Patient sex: F
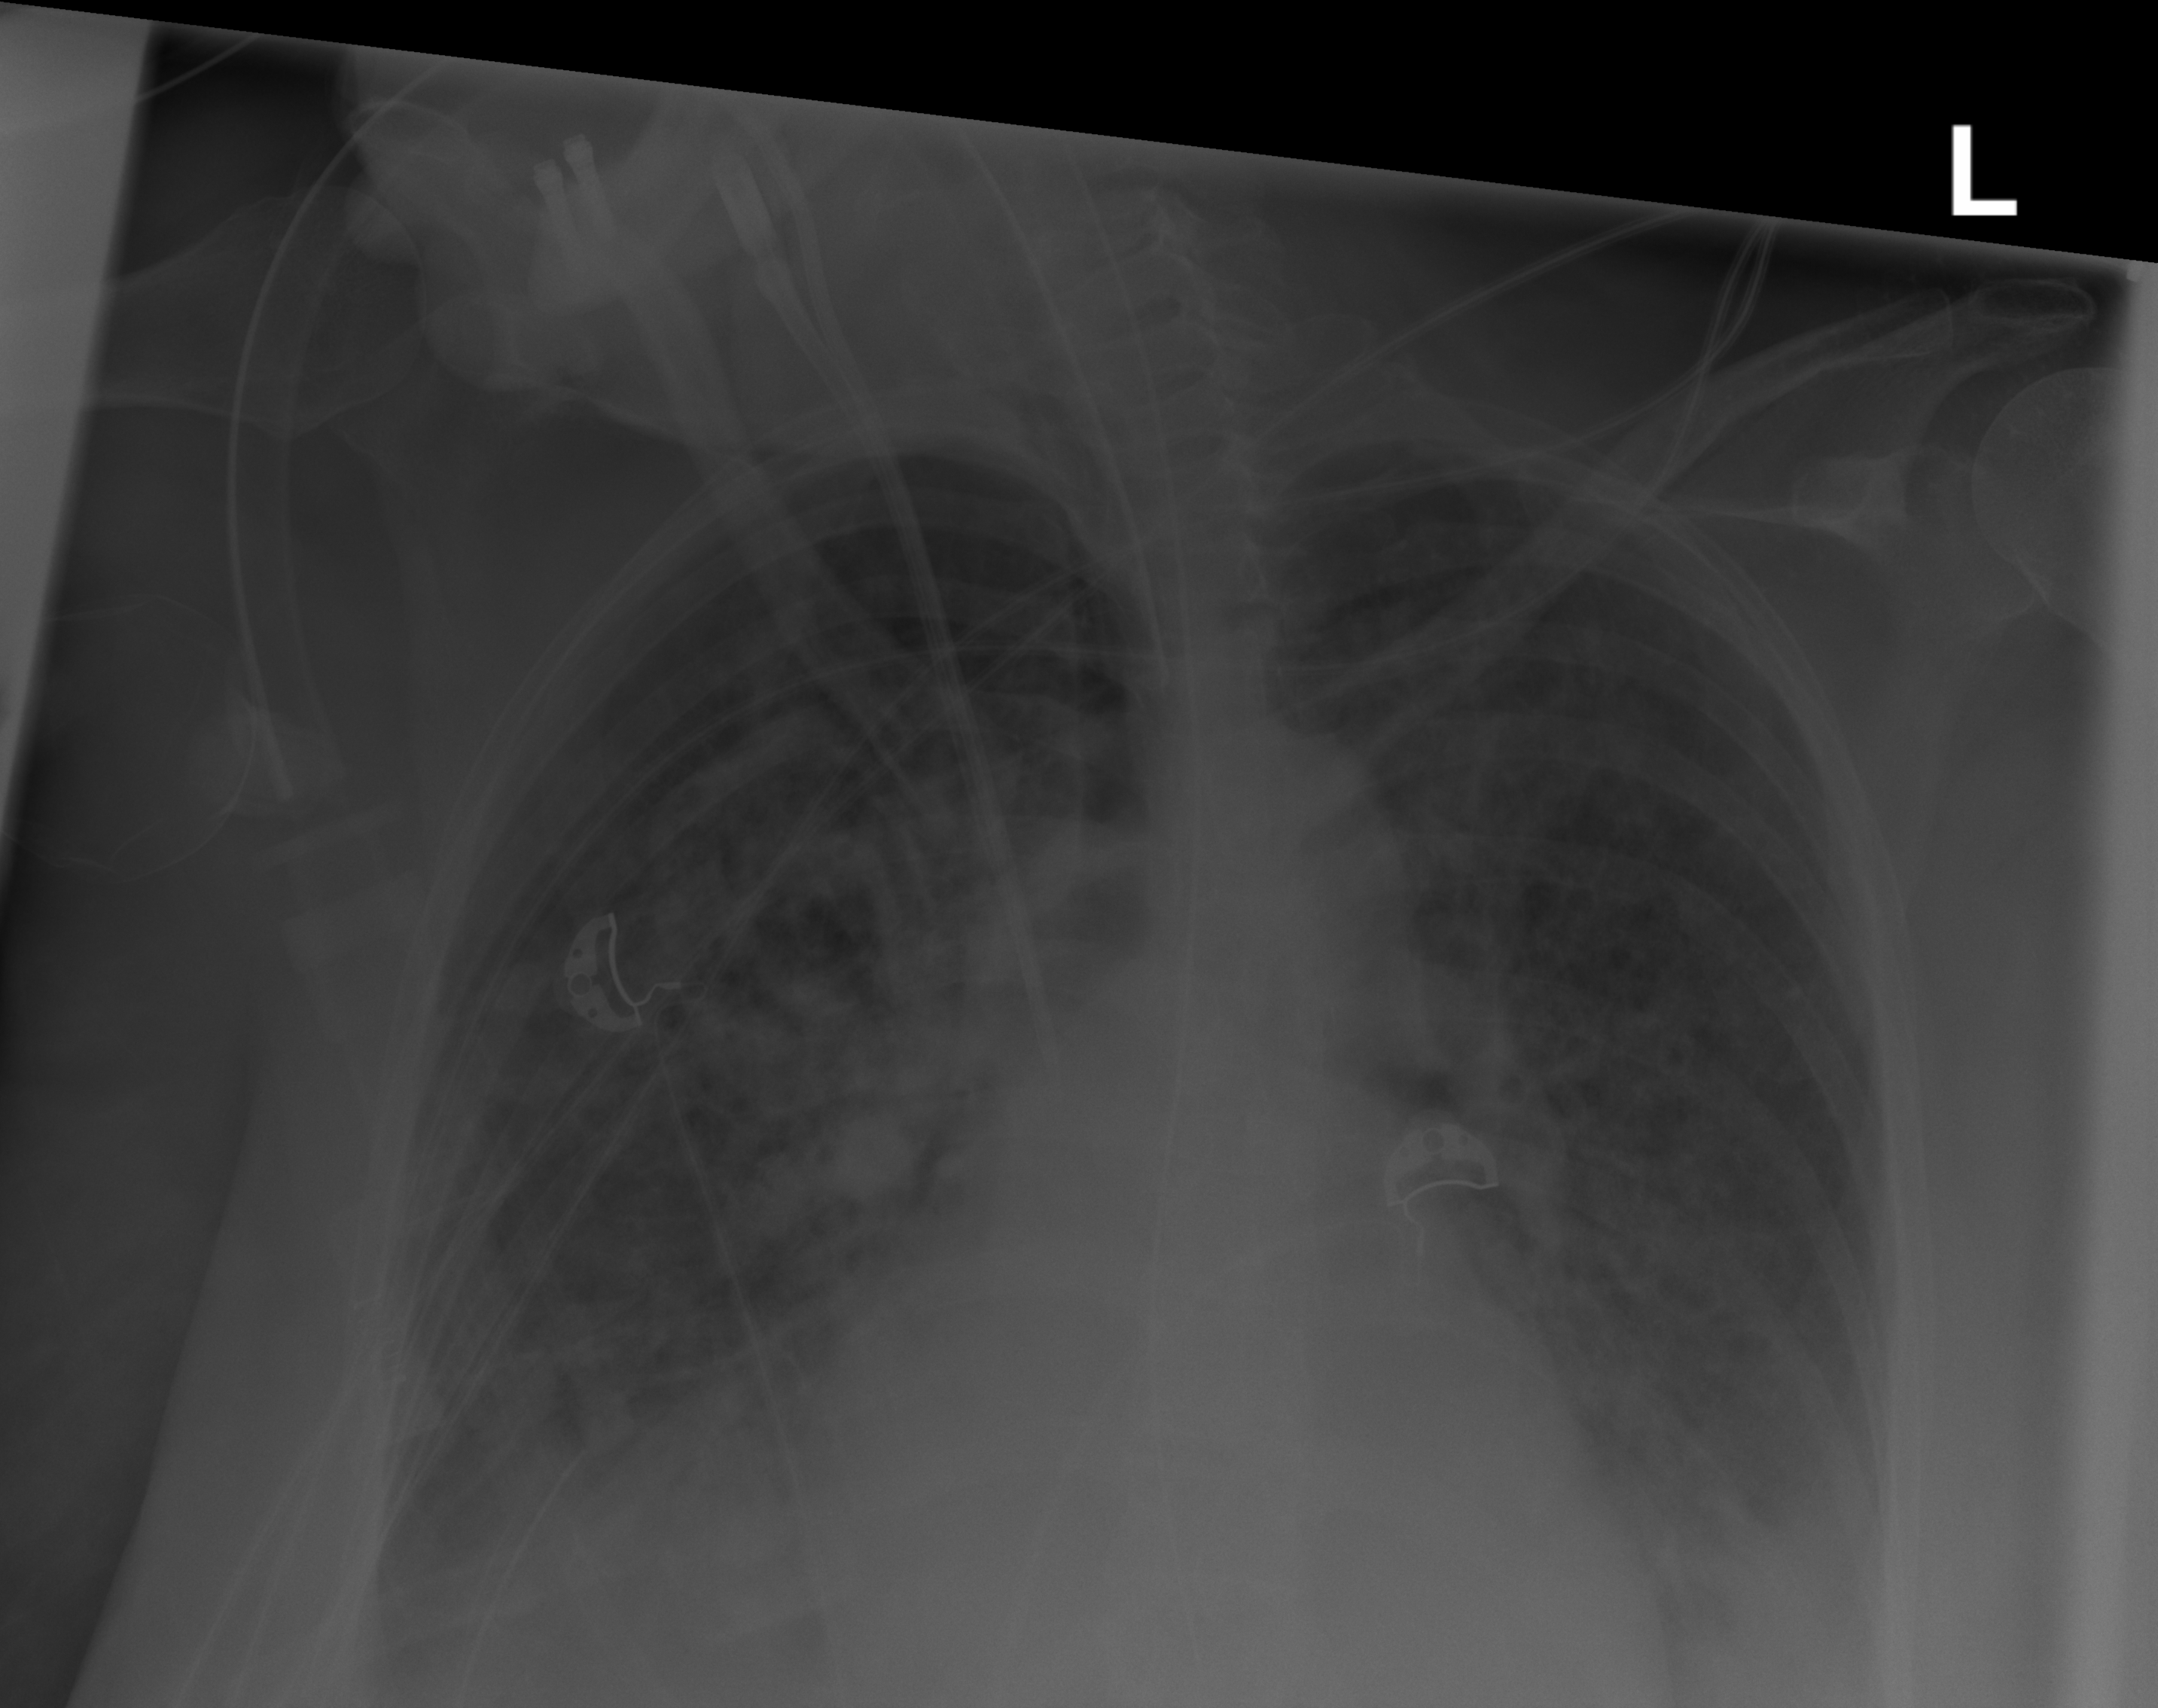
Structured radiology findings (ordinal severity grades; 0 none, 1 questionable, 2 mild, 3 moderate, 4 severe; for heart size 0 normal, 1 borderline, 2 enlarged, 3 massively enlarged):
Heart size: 1
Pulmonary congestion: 3
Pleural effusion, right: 0
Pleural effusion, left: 0
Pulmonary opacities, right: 2
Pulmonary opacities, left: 2
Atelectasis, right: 2
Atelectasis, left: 2